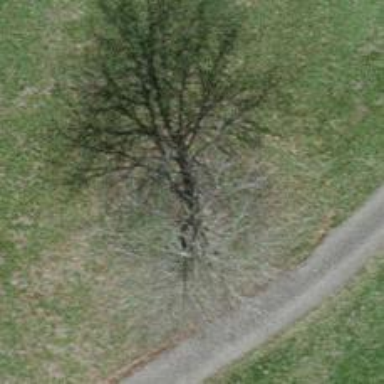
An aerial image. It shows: Urban tree adds touch of nature to the surroundings.